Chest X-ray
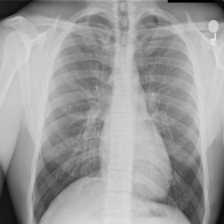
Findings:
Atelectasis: negative
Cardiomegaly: negative
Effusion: negative
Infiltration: negative
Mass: negative
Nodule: negative
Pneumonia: negative
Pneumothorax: negative
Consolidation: negative
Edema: negative
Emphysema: negative
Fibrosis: negative
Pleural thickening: negative
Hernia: negative